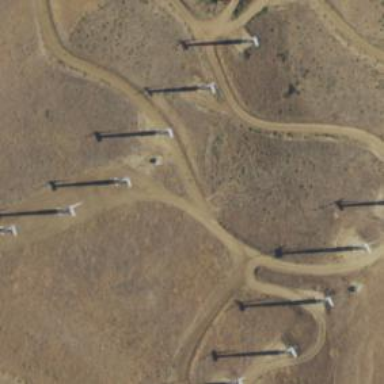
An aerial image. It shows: Wind generator powered by wind turbine.